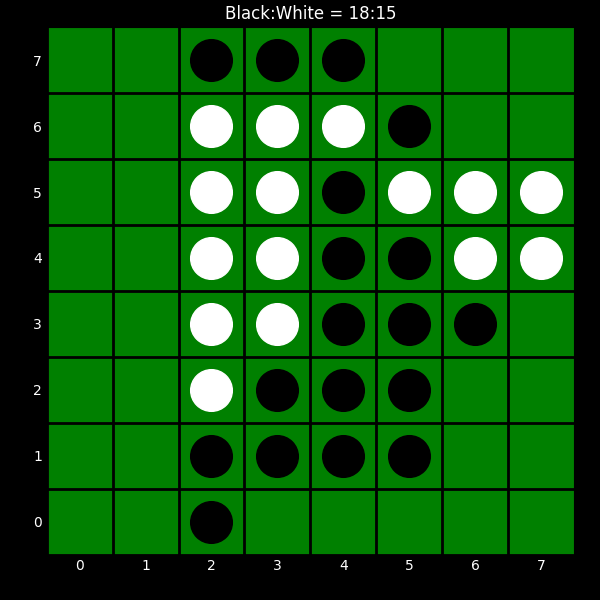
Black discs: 18
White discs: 15